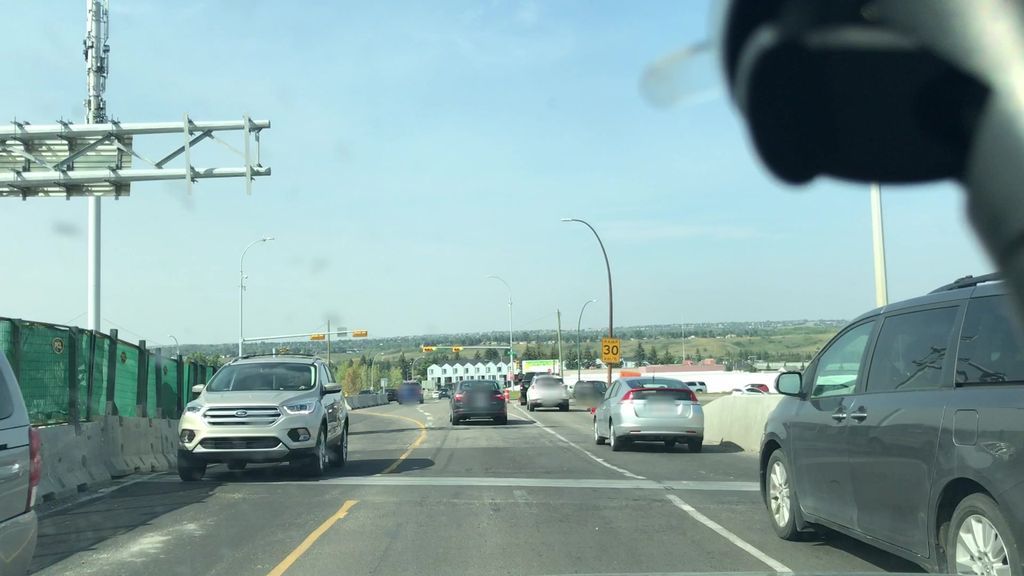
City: calgary